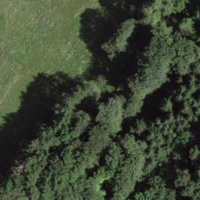
EUNIS habitat code: 44
Species observed at this site:
Circaea lutetiana
Lamium galeobdolon